Question: I would like to display default values in a grid view in the acumatica base screen "CR306000" ex:attributes tab

What code would I need to write to achieve this?
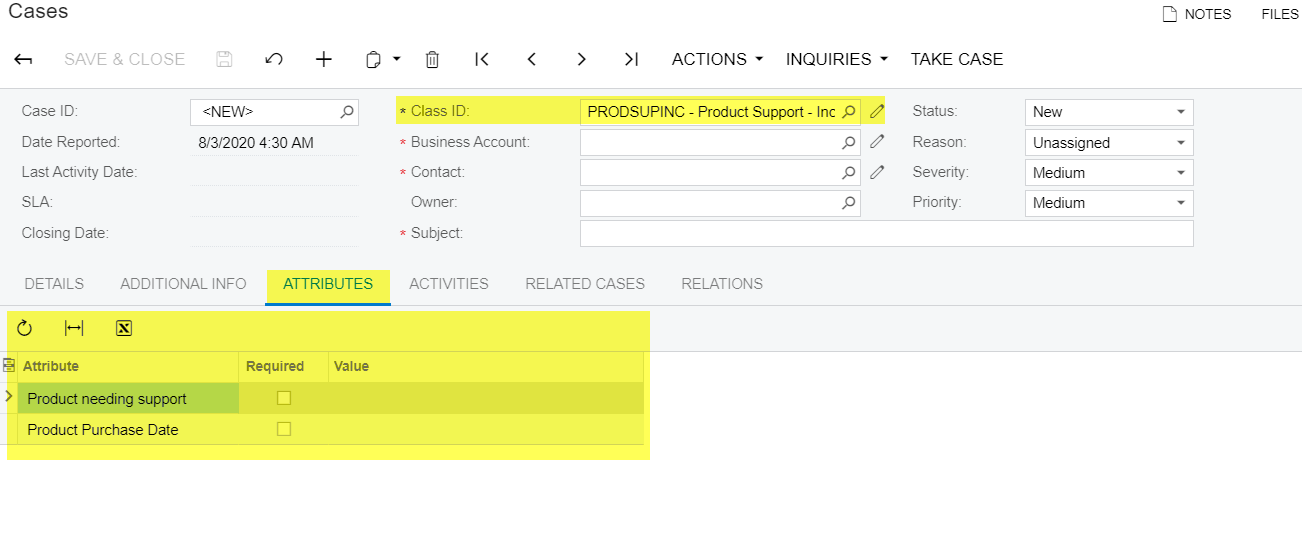
Answer: The screen you showed in your question is a very special feature of Acumatica called Attributes. An attribute is assigned to "Classes" such as Item Class for Inventory Items. To add additional attributes in a screen, you first define the attribute on the Attributes screen (CS2050000) and then add it to each Class of the object where you want it to be used. In the case of your screenshot, this would be Case Classes (CS206000). Once you define a class, you can go to the Attributes tab to add the attributes that you defined that would be relevant for this class. (For example, an Item Class for a pump might include horsepower as an attribute, but and Item Class for office supplies would not.)
Adding the the ability to use attributes to a custom screen requires:
1. Establishing a Custom Class DAC that your custom master (header) record will use,
2. Adding a ClassID field to your master DAC to store that Class, and
3. Defining the View, Tab, and Grid, to edit the attribute values.
Here is a link to the question where I learned to do this. Code sample included, and the fix to my issue is noted. <URL>
If you are new to Acumatica development, you should start by completing the free training courses they provide. These can be found at <URL> on the Acumatica website. The specific course you want to review for this case is T210 Customized Forms and Master-Detail Relationships. In section 4.2 on page 99 of the current training material, you will find a section that shows an example of prepopulating a "Default Warranty" when a new service-device pair of records is created. The records and all custom created within the training course and would serve only as an example.
Effectively, you must do 2 things for the example in the training guide. First, you create a "default record". In the training guide, you define a Warranty record that will be associated to your service-device record by default. Next, you create an event handler to actually populate the grid in the detail tab when the parent in the header is created. The training guide shows how to do all this, but to the point... Use the RowInserted event to create the detail record. The example from the training guide is as follows:
'''
//Insert the default detail record.
protected virtual void _(Events.RowInserted<RSSVRepairPrice> e)
{
if (Warranty.Select().Count == 0)
{
bool oldDirty = Warranty.Cache.IsDirty;
// Retrieve the default warranty.
Contract defaultWarranty = (Contract)DefaultWarranty.Select();
if (defaultWarranty != null)
{
RSSVWarranty line = new RSSVWarranty();
line.ContractID = defaultWarranty.ContractID;
// Insert the data record into
// the cache of the Warranty data view.
Warranty.Insert(line);
// Clear the flag that indicates in the UI whether the cache
// contains changes.
Warranty.Cache.IsDirty = oldDirty;
}
}
}
'''
The key part of that is that you define the record () and then insert it into the view associated to the grid () The rest of the example is leveraging a special view to get the default warranty record from the warranty master table (Contract).